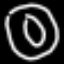
Label: donut